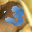
Label: 3